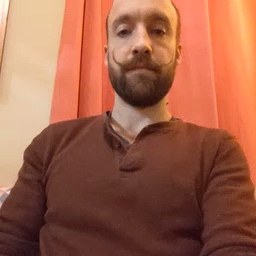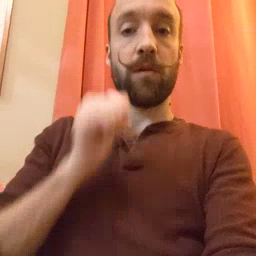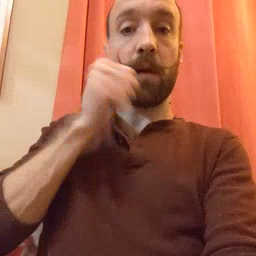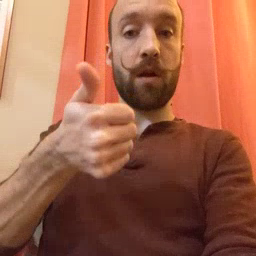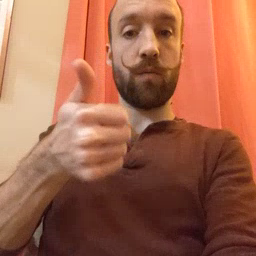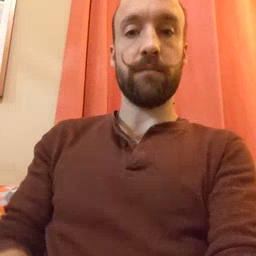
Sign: tomorrow